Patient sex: F
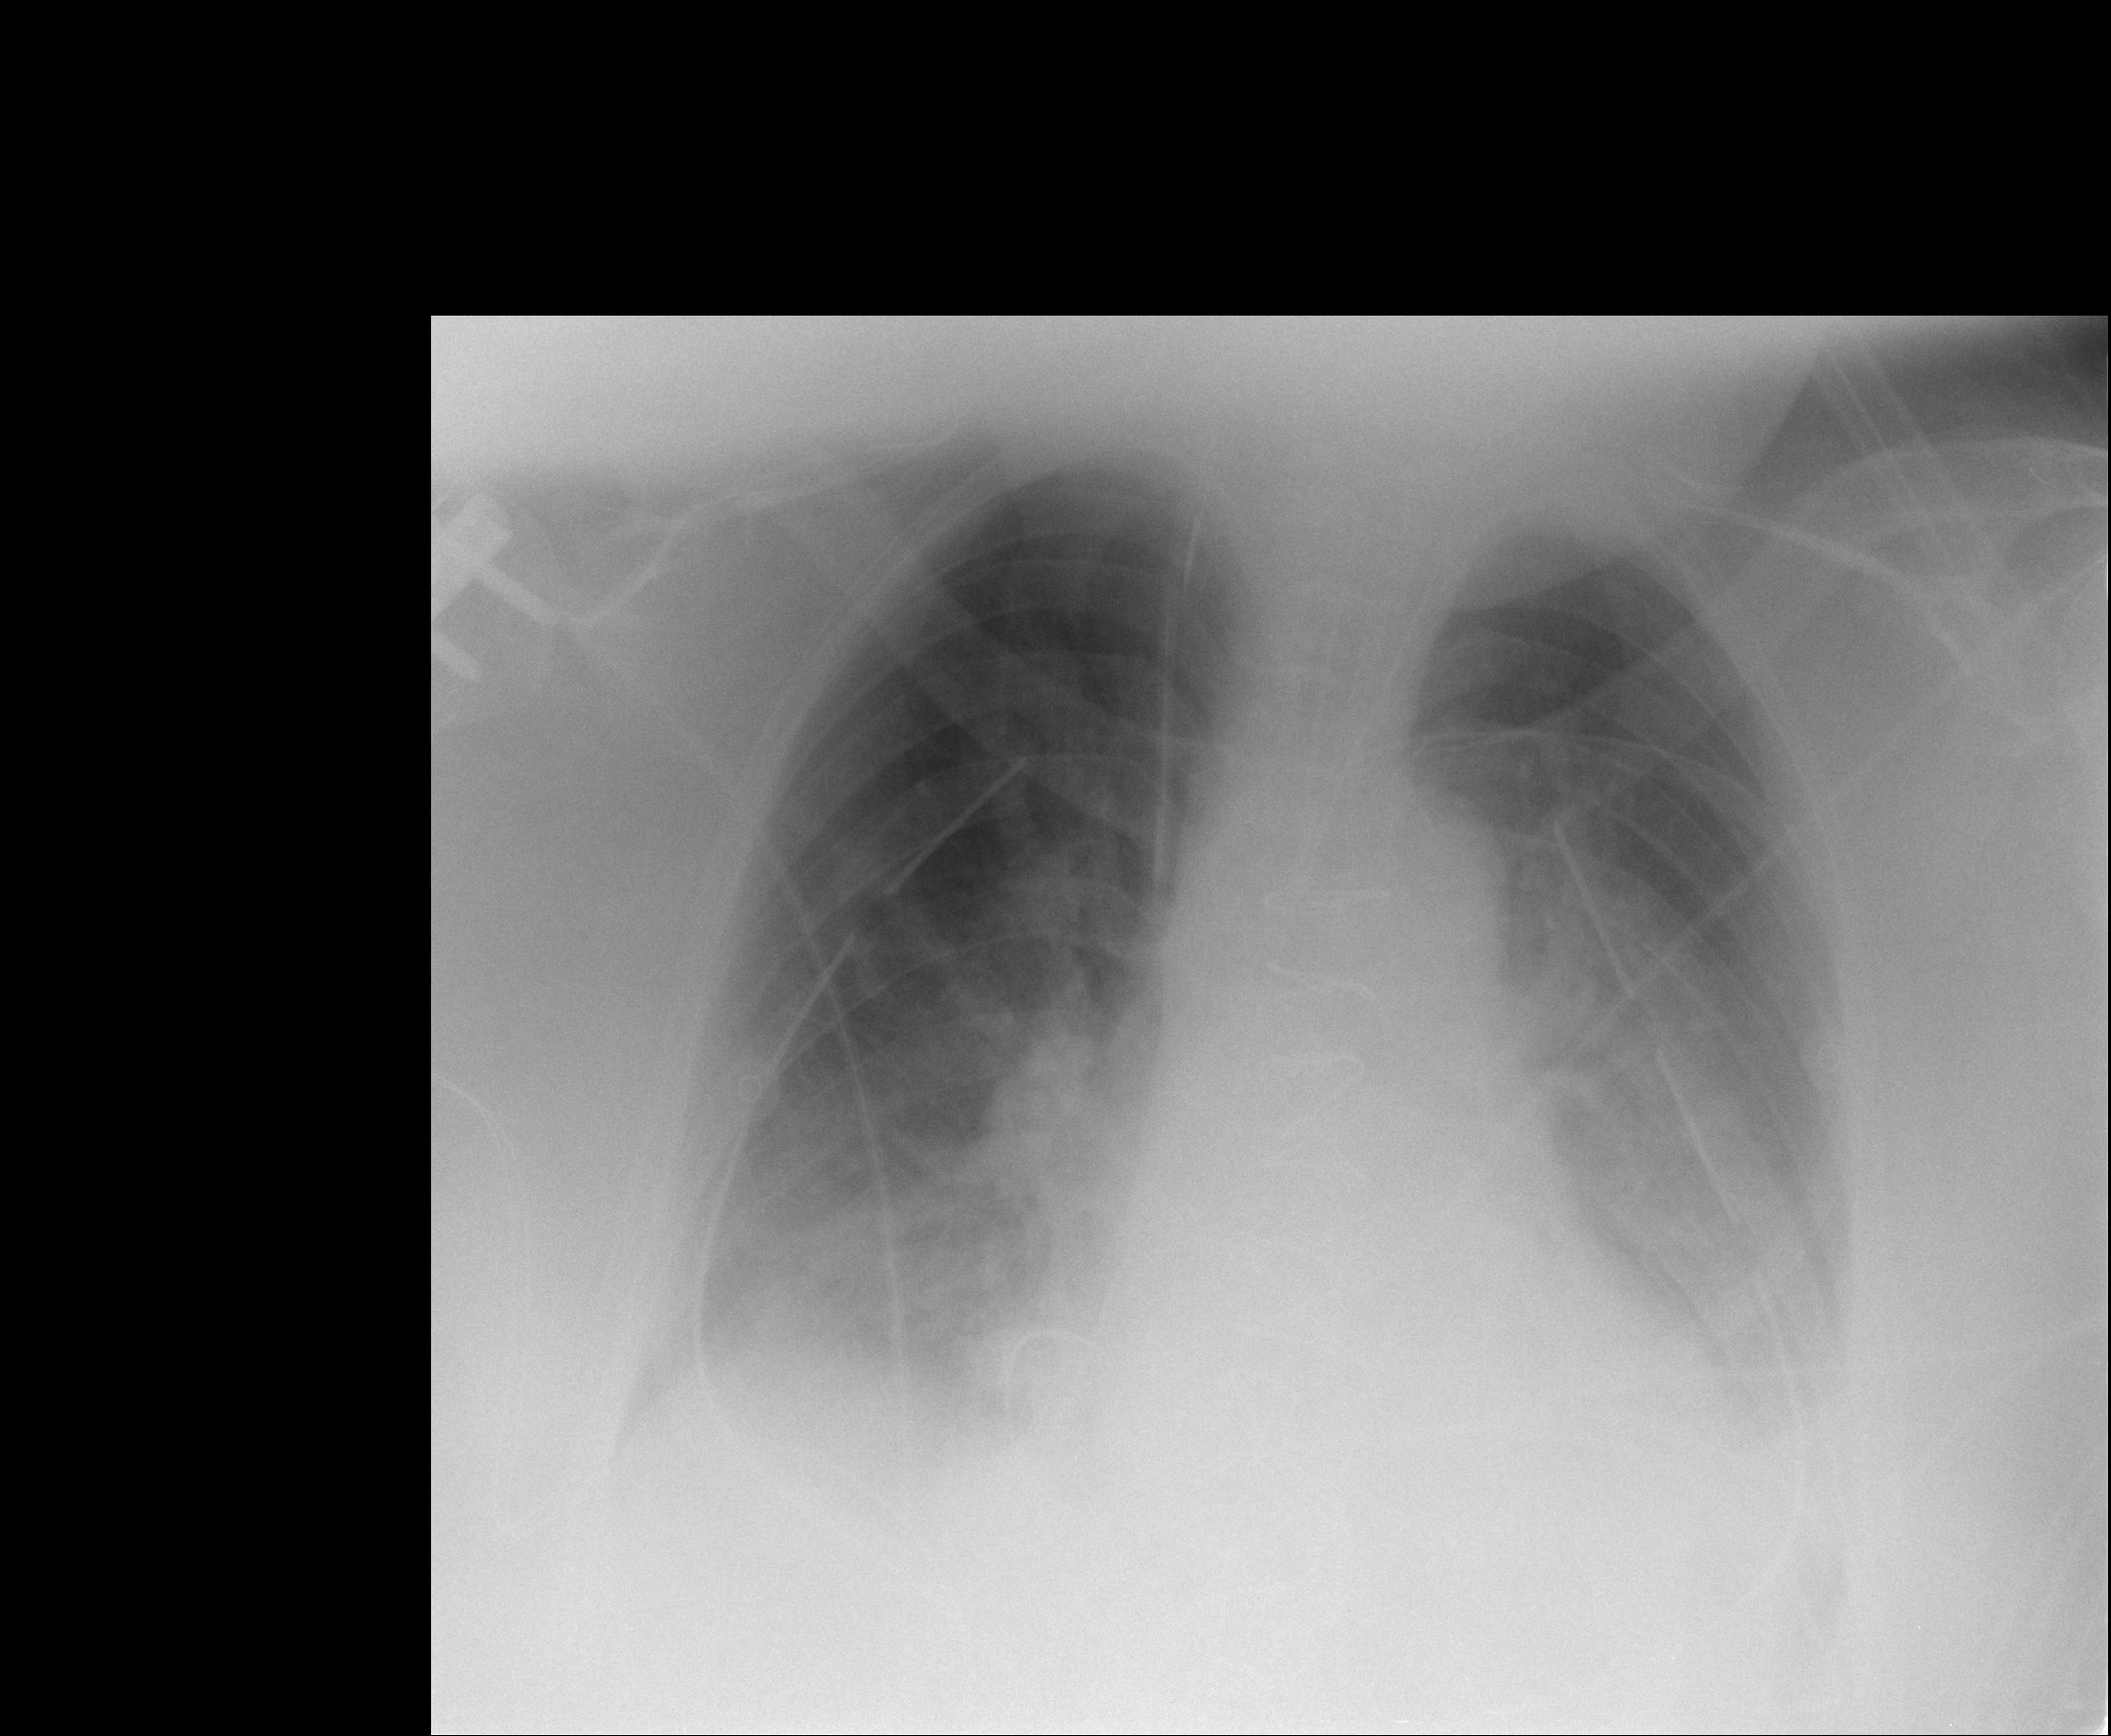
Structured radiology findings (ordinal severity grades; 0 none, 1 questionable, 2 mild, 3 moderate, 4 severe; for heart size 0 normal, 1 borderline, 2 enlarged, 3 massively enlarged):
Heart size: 2
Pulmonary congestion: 3
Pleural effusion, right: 2
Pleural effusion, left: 2
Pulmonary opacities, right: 2
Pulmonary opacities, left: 2
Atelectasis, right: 2
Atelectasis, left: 2